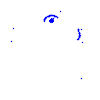
Particle: kaon